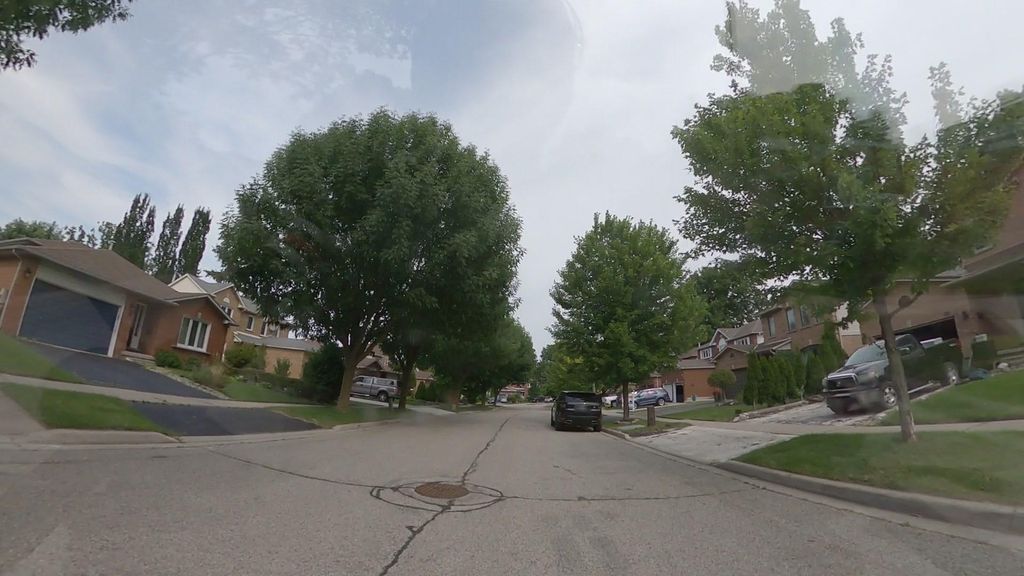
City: kitchener-waterloo